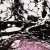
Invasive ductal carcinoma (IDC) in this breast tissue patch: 0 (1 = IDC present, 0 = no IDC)